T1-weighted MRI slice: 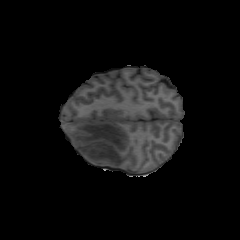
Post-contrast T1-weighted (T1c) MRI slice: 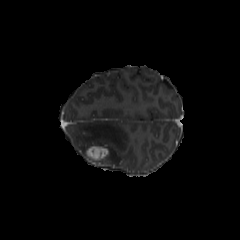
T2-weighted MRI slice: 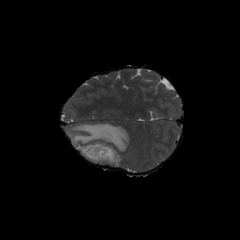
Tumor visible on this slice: yes